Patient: sex M, age 67
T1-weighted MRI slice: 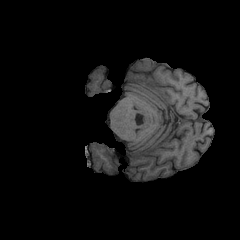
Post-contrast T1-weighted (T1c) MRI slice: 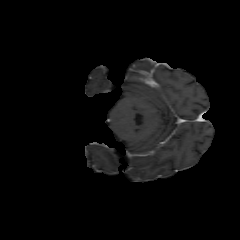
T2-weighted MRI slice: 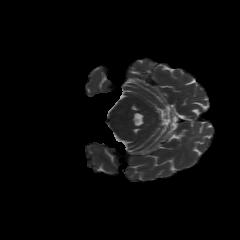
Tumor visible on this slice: no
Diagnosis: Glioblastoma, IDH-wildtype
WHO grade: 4